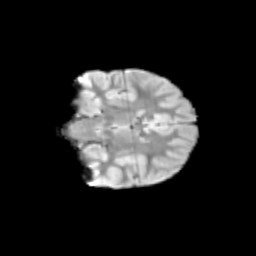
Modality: T2w
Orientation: coronal
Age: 9
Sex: female
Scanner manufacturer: siemens
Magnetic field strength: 3 T
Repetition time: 3.8 s
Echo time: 0.07 s